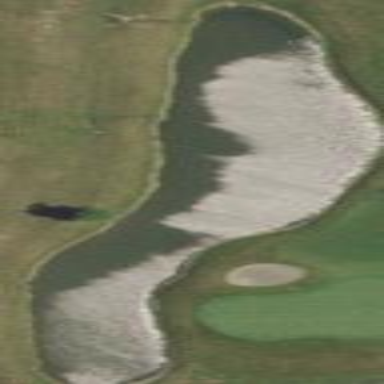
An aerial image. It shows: Picturesque scene of golf course with lateral water hazard.